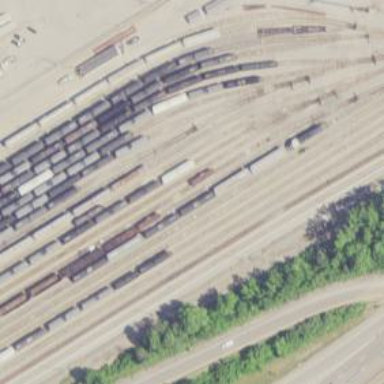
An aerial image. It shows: Railway yard in service.